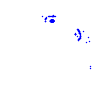
Particle: electron